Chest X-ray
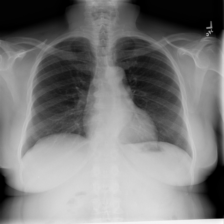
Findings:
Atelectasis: negative
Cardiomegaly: negative
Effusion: negative
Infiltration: negative
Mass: negative
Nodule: negative
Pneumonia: negative
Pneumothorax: negative
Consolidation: negative
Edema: negative
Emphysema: negative
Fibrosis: negative
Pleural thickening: negative
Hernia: negative